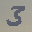
Label: 3